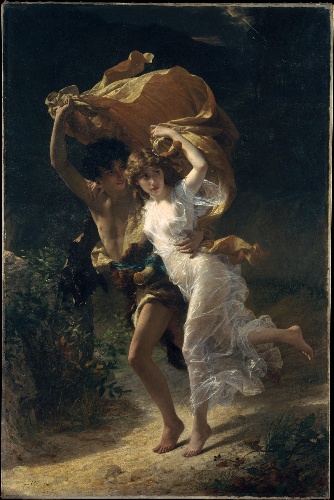
Title: The Storm
Artist: Pierre-Auguste Cot
Artist bio: French, Bédarieux 1837–1883 Paris
Date: 1880
Object type: Painting
Classification: Paintings
Medium: Oil on canvas
Dimensions: 92 1/4 x 61 3/4 in. (234.3 x 156.8 cm)
Department: European Paintings
Credit line: Catharine Lorillard Wolfe Collection, Bequest of Catharine Lorillard Wolfe, 1887
Accession year: 1887
Repository: Metropolitan Museum of Art, New York, NY
Tags: Men|Women